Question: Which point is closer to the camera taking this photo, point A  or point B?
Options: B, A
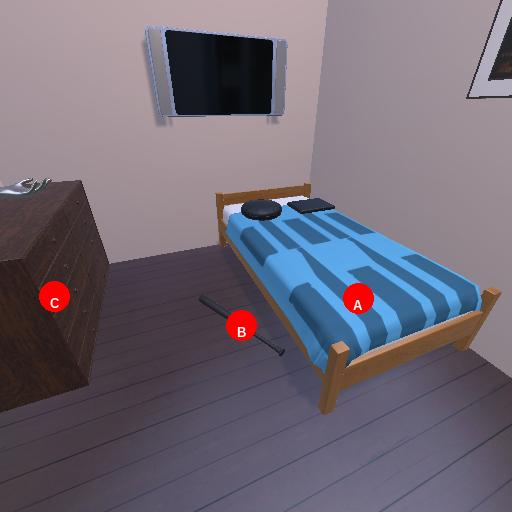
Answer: B